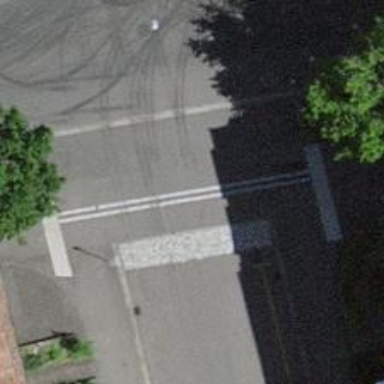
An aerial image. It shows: Marked road crossing.